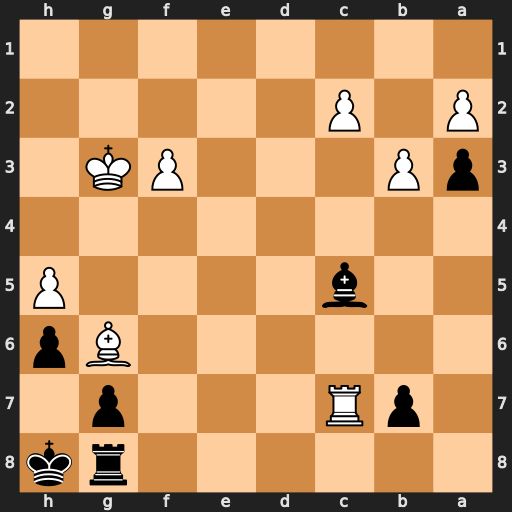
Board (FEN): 6rk/1pR3p1/6Bp/2b4P/8/pP3PK1/P1P5/8
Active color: b
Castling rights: -
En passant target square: -
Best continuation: Bd6+ f4 Bxc7